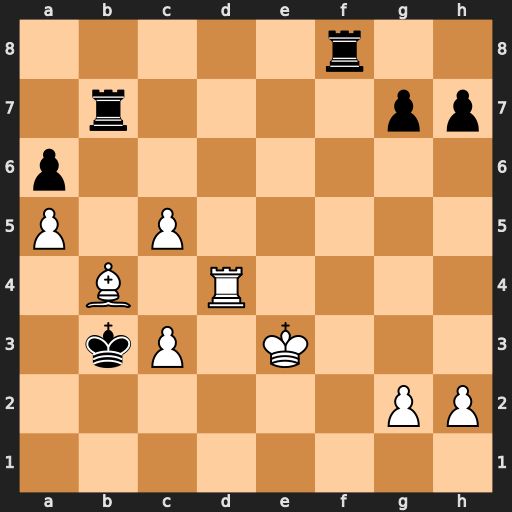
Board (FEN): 5r2/1r4pp/p7/P1P5/1B1R4/1kP1K3/6PP/8
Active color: w
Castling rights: -
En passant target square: -
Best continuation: c6 Re8+ Re4